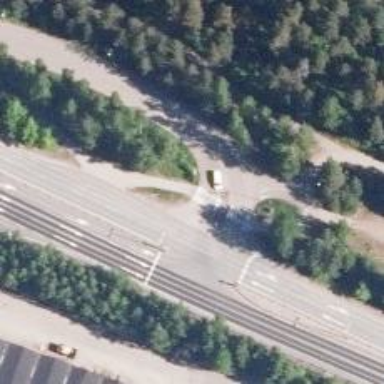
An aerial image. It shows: Asphalt footway track.